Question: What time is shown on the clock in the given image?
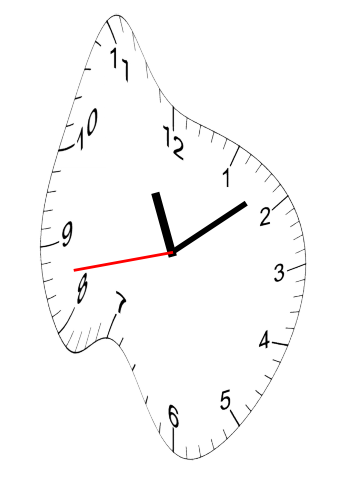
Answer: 11:08:43